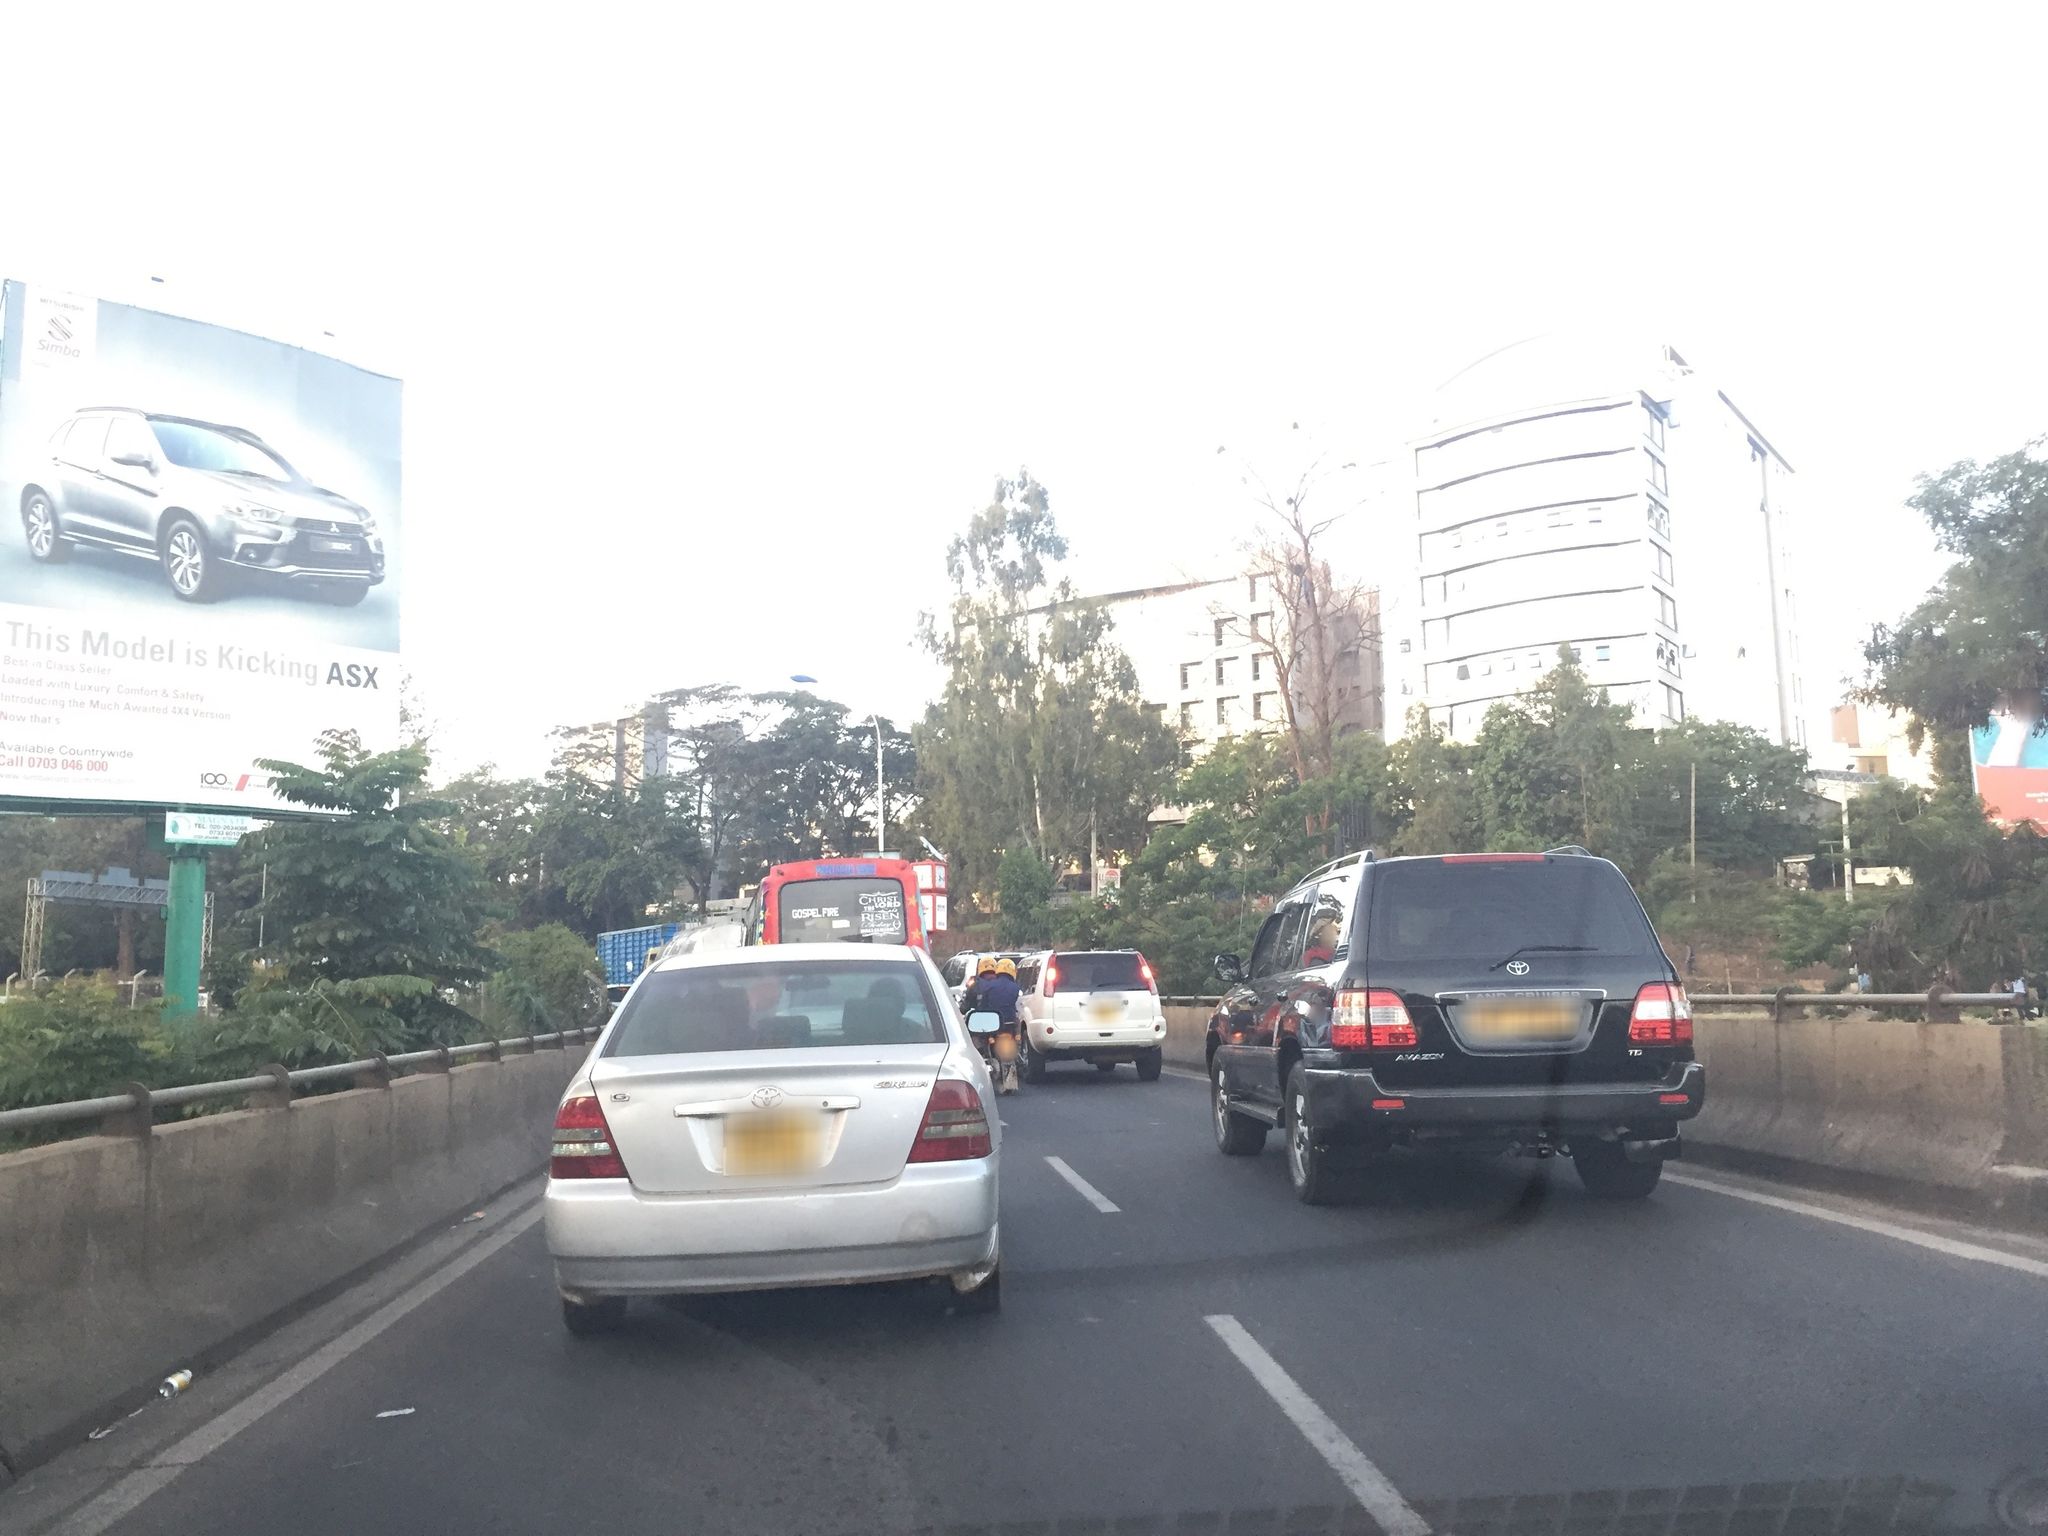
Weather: cloudy
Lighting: day
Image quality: good
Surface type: driving surface
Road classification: trunk, trunk_link
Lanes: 2
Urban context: urban centre
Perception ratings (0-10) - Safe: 0.62, Lively: 6.39, Beautiful: 4.49, Boring: 1.02, Depressing: 5.1, Wealthy: 7.7